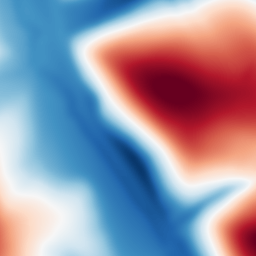
Category: multiscale
Decomposition family: dog
Decomposition parameters: sigma_low: 5
sigma_high: 100
Upsampling method: cubic_catmull_rom
Upsampling parameters: scale: 8
Upsampling scale: 8